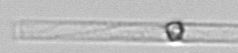
Label: Dactyliosolen_blavyanus